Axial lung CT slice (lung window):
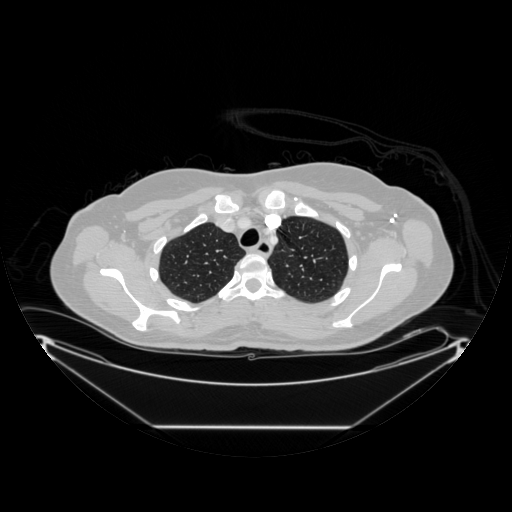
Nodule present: no